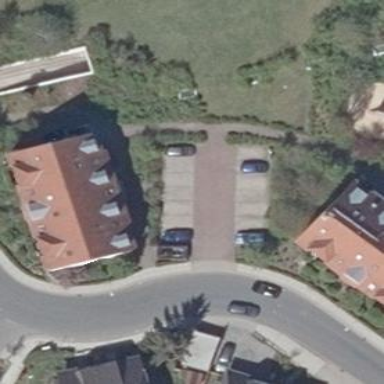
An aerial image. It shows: Parking area with surface.